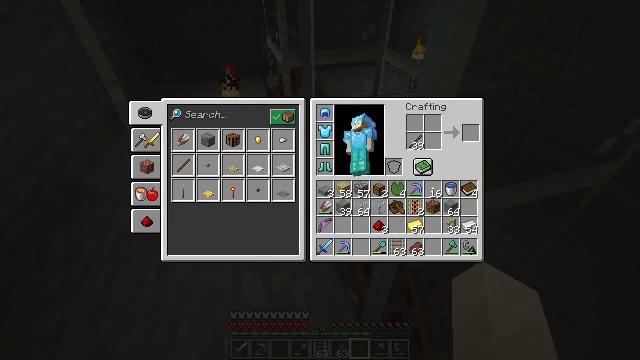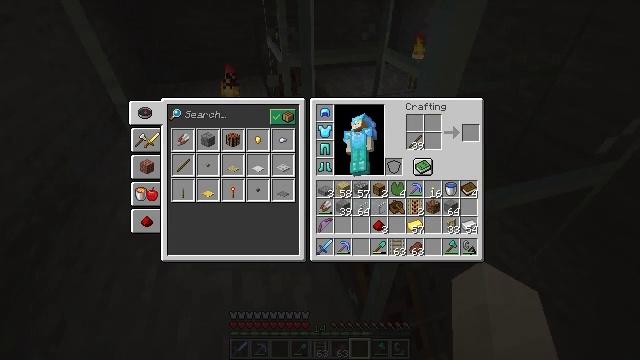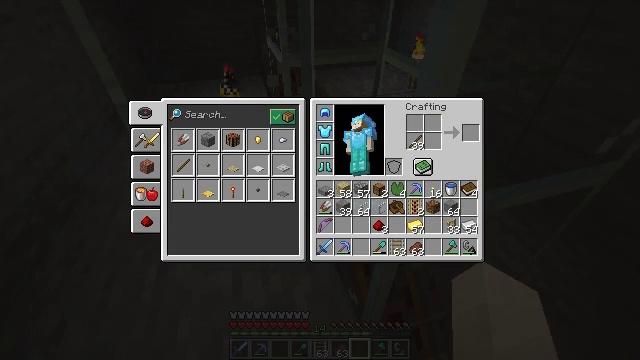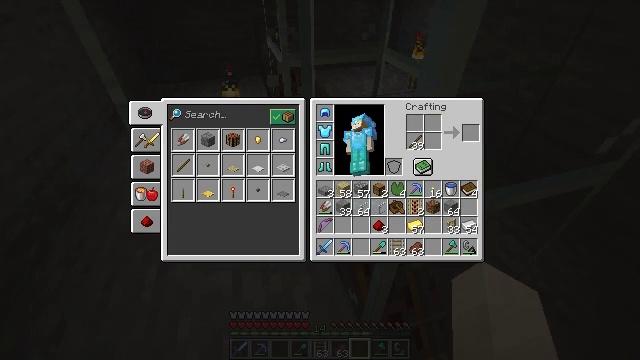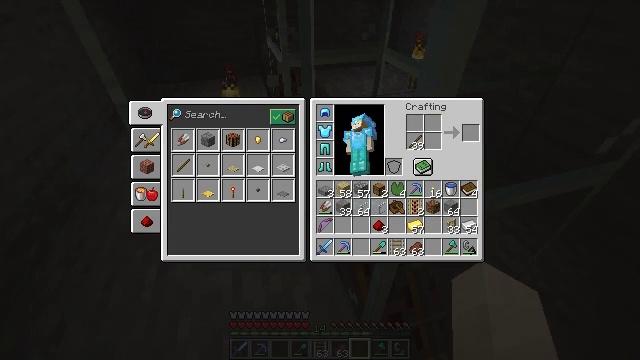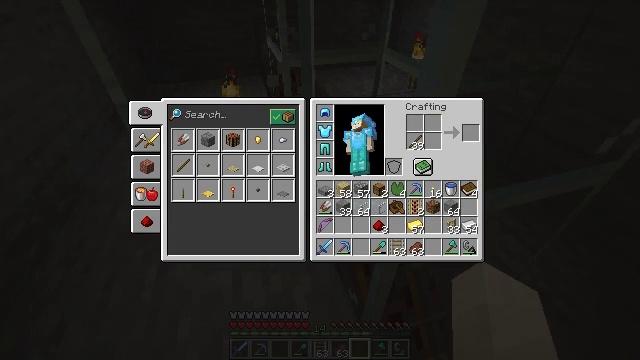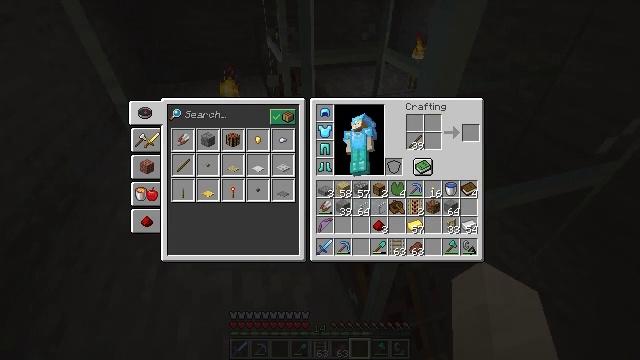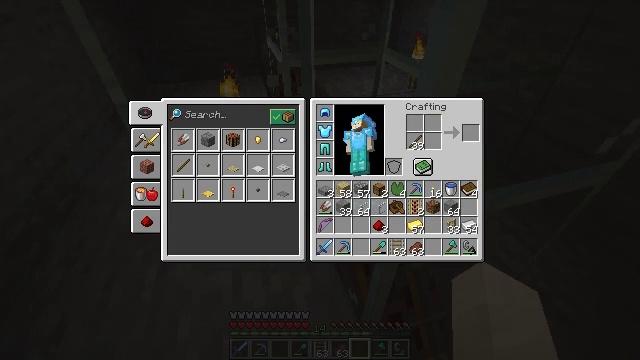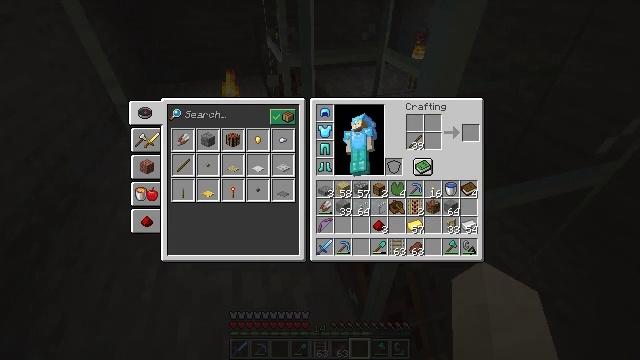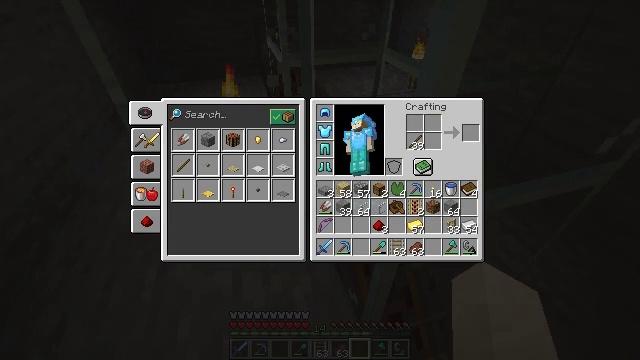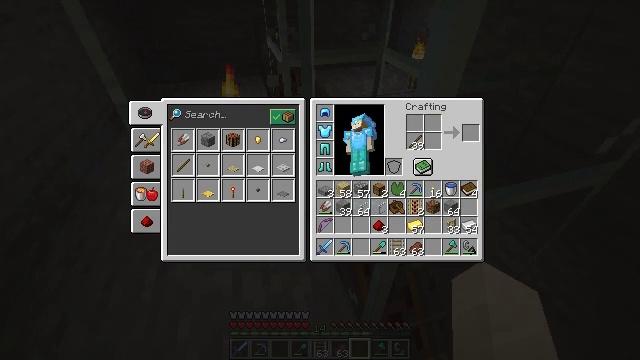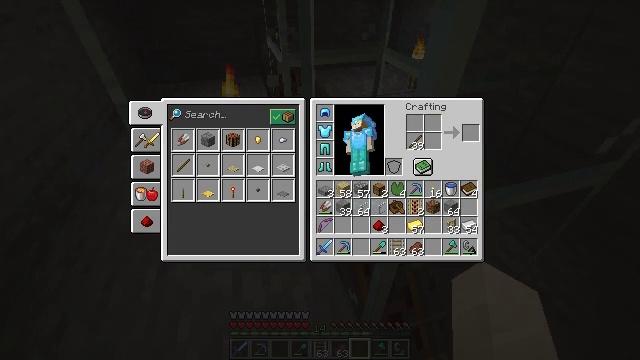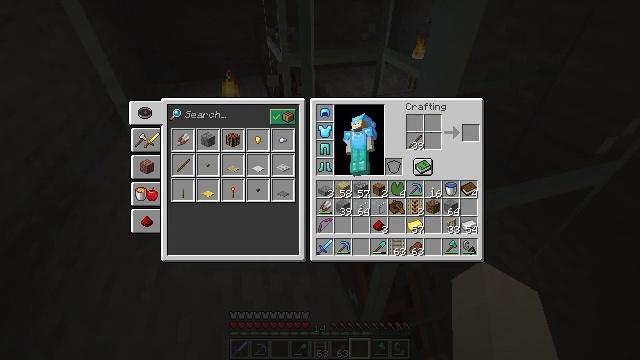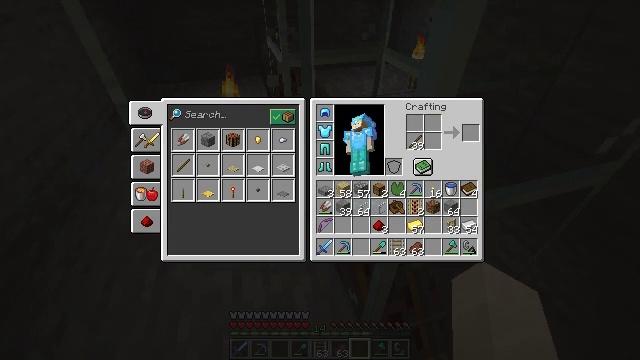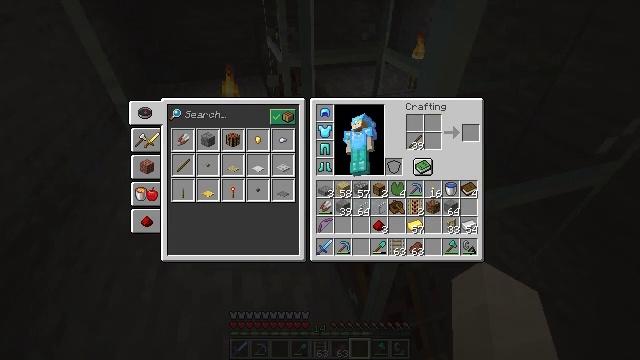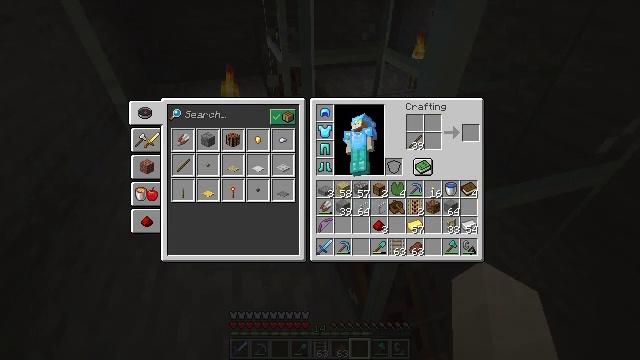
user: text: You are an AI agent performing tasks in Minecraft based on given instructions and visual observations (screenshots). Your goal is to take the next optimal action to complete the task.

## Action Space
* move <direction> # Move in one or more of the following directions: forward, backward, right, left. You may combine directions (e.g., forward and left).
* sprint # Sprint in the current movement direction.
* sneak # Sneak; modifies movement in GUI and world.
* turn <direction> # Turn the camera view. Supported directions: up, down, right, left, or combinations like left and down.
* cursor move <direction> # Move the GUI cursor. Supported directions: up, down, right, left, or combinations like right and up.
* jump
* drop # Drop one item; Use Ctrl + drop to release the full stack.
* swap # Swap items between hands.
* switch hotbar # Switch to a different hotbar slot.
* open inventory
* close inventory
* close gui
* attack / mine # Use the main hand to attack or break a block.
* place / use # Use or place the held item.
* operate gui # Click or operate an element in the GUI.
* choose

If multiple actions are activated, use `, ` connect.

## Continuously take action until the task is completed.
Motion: motion action
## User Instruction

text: Craft a lever.
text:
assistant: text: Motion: no_op
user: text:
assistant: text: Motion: no_op
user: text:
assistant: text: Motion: no_op
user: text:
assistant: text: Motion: no_op
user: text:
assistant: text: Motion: no_op
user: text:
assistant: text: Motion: no_op
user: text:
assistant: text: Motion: no_op
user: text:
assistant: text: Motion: no_op
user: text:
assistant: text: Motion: no_op
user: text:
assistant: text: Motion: no_op
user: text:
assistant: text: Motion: no_op
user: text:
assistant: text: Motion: no_op
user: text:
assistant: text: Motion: no_op
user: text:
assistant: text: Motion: no_op
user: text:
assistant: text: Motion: no_op
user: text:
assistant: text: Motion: no_op
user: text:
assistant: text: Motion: no_op
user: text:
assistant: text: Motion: no_op
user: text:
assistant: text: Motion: no_op
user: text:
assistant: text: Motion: no_op
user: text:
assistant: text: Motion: no_op
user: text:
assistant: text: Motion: no_op
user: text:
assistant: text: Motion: no_op
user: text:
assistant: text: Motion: no_op
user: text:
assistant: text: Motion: no_op
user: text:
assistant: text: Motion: no_op
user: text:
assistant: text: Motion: no_op
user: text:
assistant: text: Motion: no_op
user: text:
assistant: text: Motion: no_op
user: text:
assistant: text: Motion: no_op